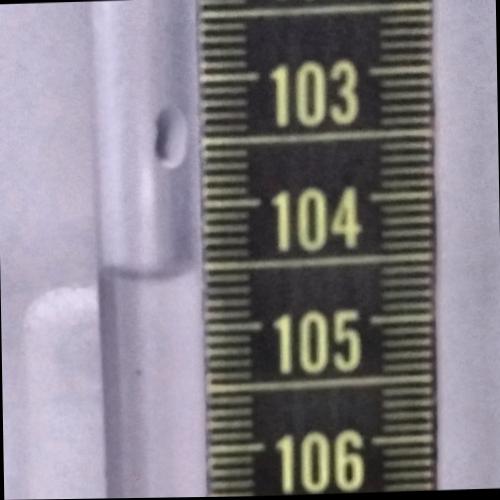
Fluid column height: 104.5 cm